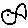
Label: fish